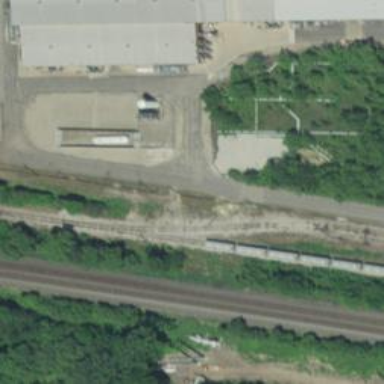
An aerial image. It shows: Wedge is used for the railway derail.